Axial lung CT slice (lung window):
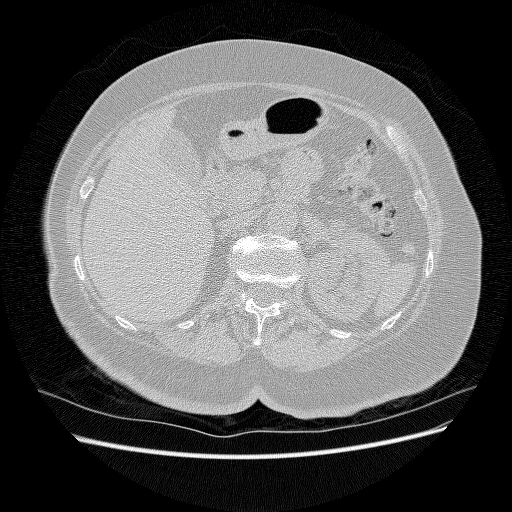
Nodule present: no